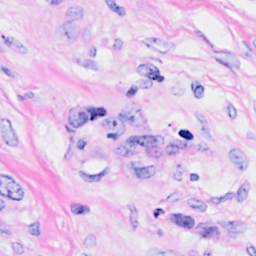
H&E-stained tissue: Breast